Question: Please, let me know, how to add buttons to the title bar.
-
-
My Goal is something similar to the Facebook app

API Level >= 10
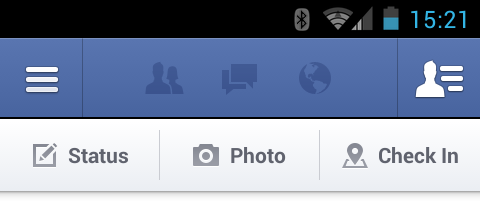
Answer: I think, it's best practice to use Android's Actionbar.
Prefer action menu instead of buttons in custom title bar.
Please see :
And for the further implementation of actionbar please refer :
1. http://www.vogella.com/articles/AndroidActionBar/article.html
2. developer.android.com/guide/topics/ui/actionbar.html